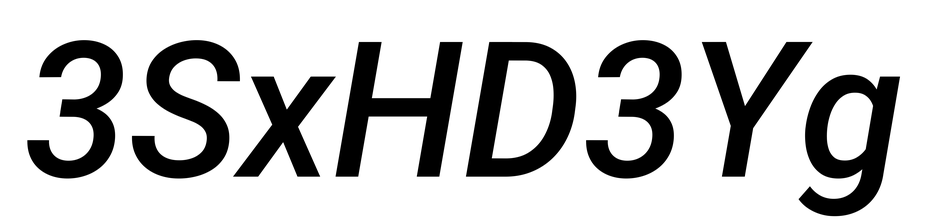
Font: Roboto-Italic_Medium_Italic